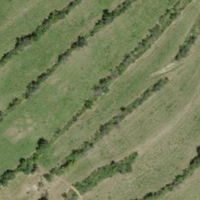
EUNIS habitat code: 24
Species observed at this site:
Melampyrum arvense